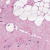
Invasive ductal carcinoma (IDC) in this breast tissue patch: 0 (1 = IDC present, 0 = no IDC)